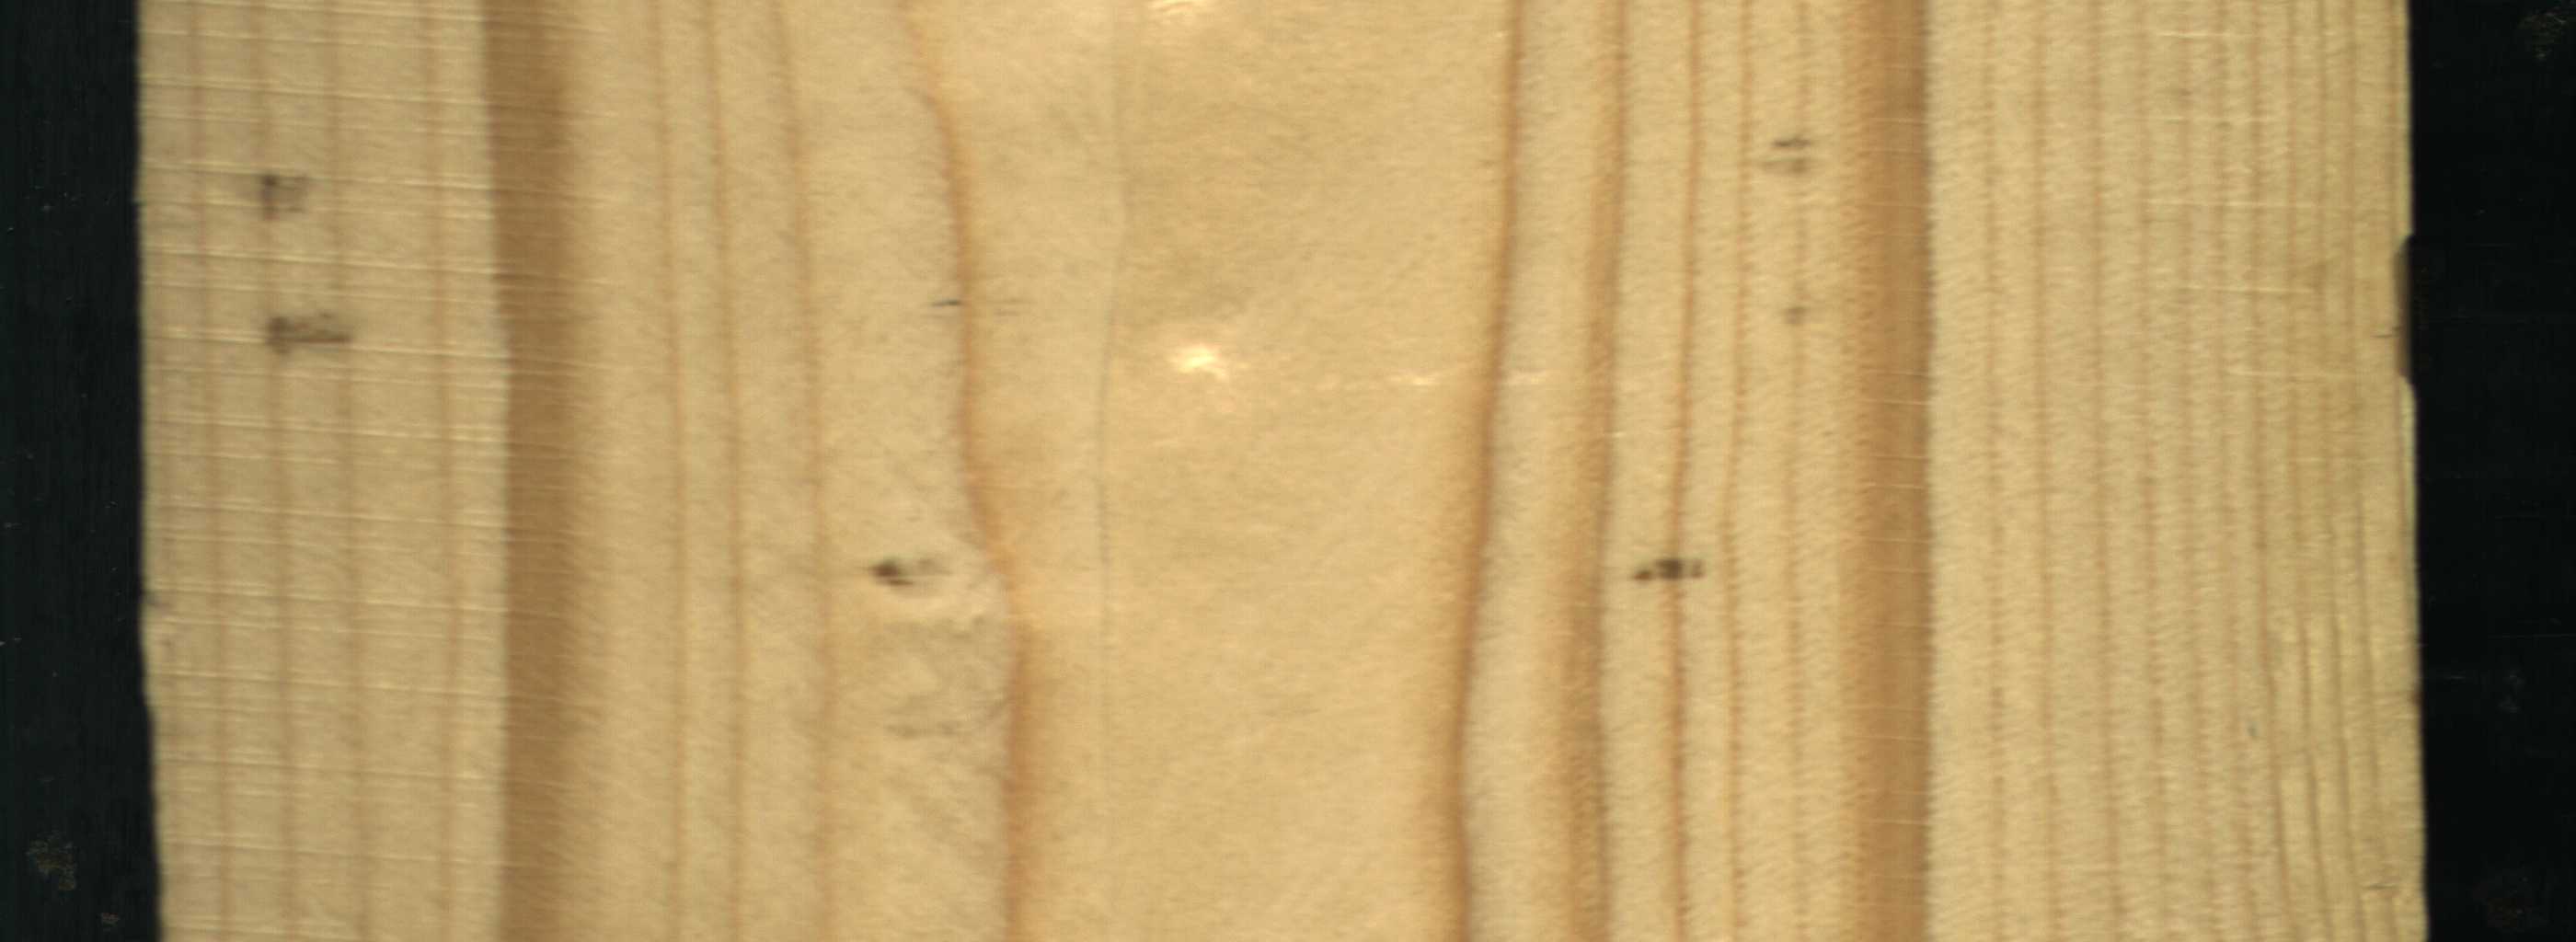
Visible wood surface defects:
Quartzity
Quartzity